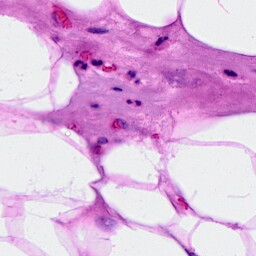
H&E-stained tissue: Breast